【题型】选择题　【知识点】解析几何　【难度】easy
已知 $\triangle AOC$, 如图, 建立平面直角坐标系, 则点 $A$ 的坐标是( )

A. $(\alpha \cos \alpha, \alpha \sin \alpha)$
B. $(\cos \alpha, \sin \alpha)$
C. $(\alpha \sin \alpha, \alpha \cos \alpha)$
D. $(\sin \alpha, \cos \alpha)$
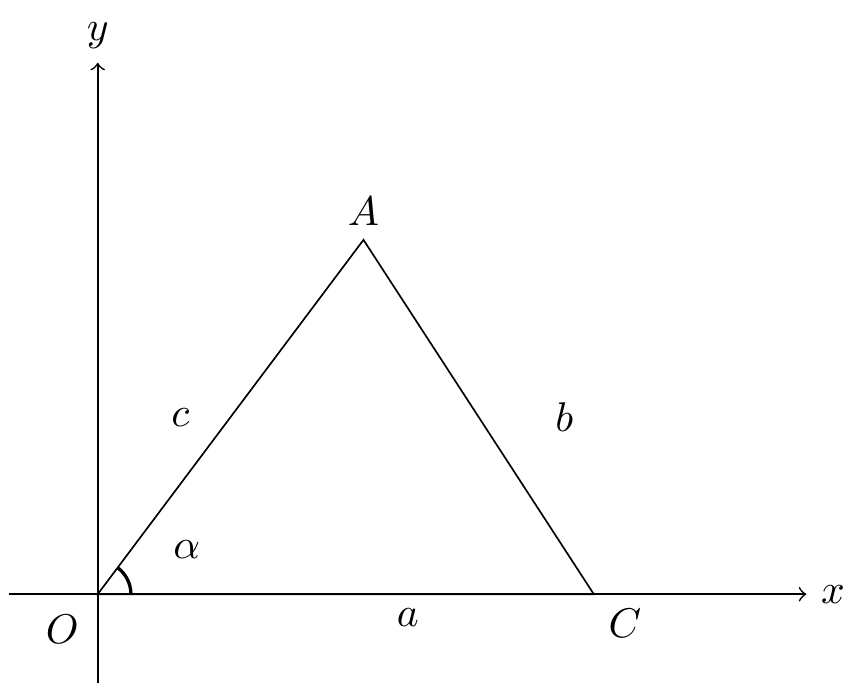
【解答】
解：过 $A$ 作 $AD \perp x$ 轴, 交 $x$ 轴于点 $D$,

在 $\text{Rt}\triangle AOD$ 中, $OA = c$, $\angle AOD = \alpha$,

$\therefore AD = \sin \alpha$, $OD = \cos \alpha$,

则 $A$ 的坐标为 $(\cos \alpha, \sin \alpha)$。

故选：B。
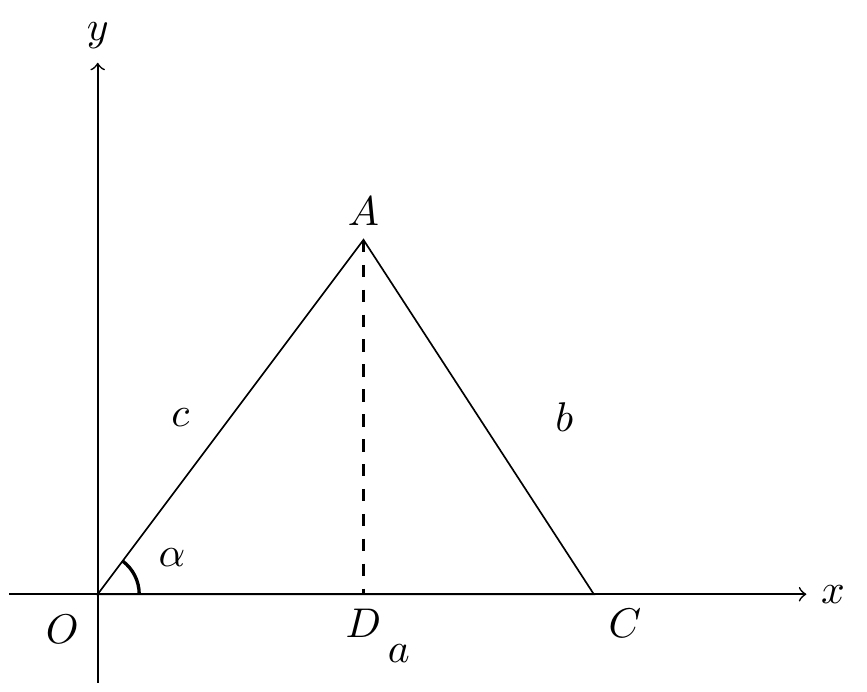